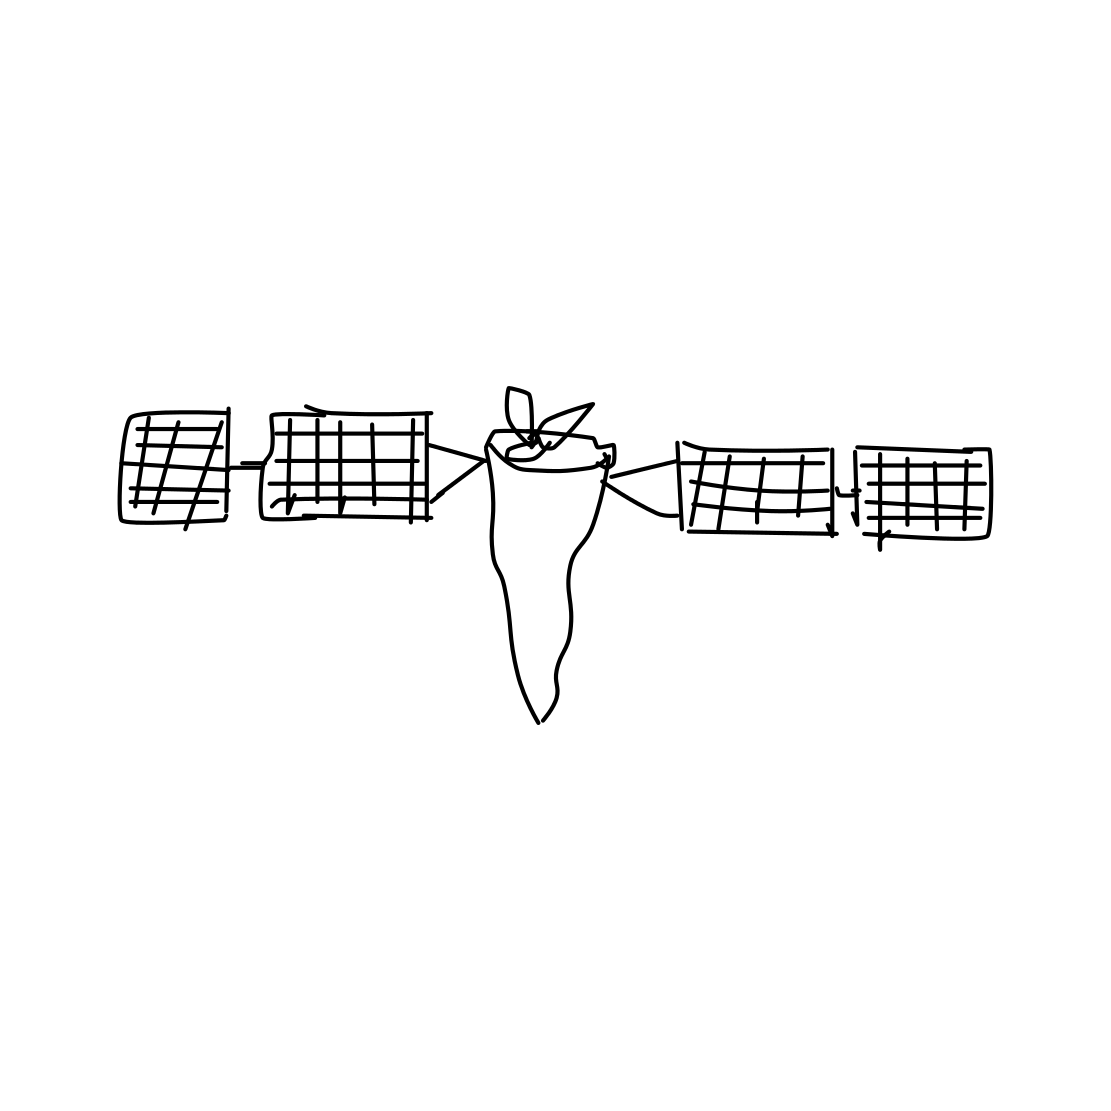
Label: satellite